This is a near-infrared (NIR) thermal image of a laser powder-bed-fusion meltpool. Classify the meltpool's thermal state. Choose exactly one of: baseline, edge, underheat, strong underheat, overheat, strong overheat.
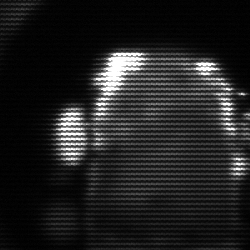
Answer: baseline